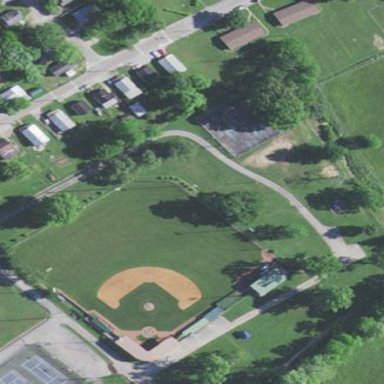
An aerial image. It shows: Baseball pitch for leisure land activities.